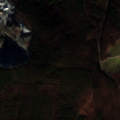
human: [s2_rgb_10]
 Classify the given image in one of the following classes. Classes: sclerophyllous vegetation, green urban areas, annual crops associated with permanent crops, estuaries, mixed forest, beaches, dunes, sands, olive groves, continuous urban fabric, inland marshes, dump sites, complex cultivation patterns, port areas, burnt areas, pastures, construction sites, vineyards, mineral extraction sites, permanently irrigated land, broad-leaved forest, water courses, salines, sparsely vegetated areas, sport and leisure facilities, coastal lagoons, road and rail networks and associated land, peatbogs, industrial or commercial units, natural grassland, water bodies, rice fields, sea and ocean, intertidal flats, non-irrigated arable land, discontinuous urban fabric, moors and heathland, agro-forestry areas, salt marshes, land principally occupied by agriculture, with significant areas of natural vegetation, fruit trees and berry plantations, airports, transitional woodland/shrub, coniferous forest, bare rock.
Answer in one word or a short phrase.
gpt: mineral extraction sites, vineyards, broad-leaved forest, mixed forest